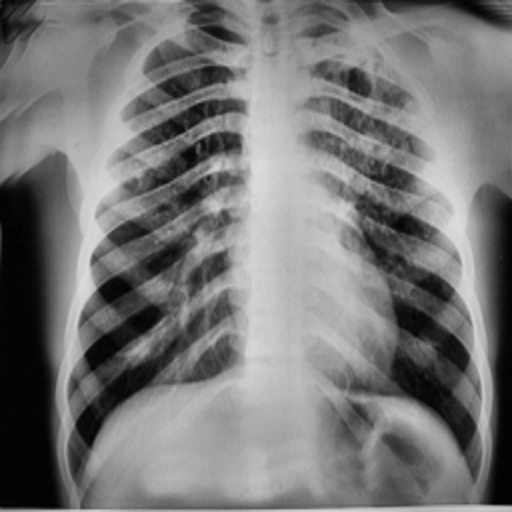
Finding: TUBERCULOSIS